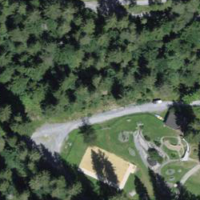
EUNIS habitat code: 43
Species observed at this site:
Clinopodium vulgare
Platanthera bifolia
Petasites albus
Vaccinium myrtillus
Fabriciana adippe
Tussilago farfara
Erebia aethiops